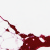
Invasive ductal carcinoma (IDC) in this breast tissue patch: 0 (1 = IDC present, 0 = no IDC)